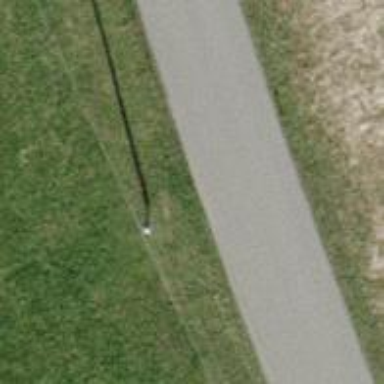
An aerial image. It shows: Power pole.